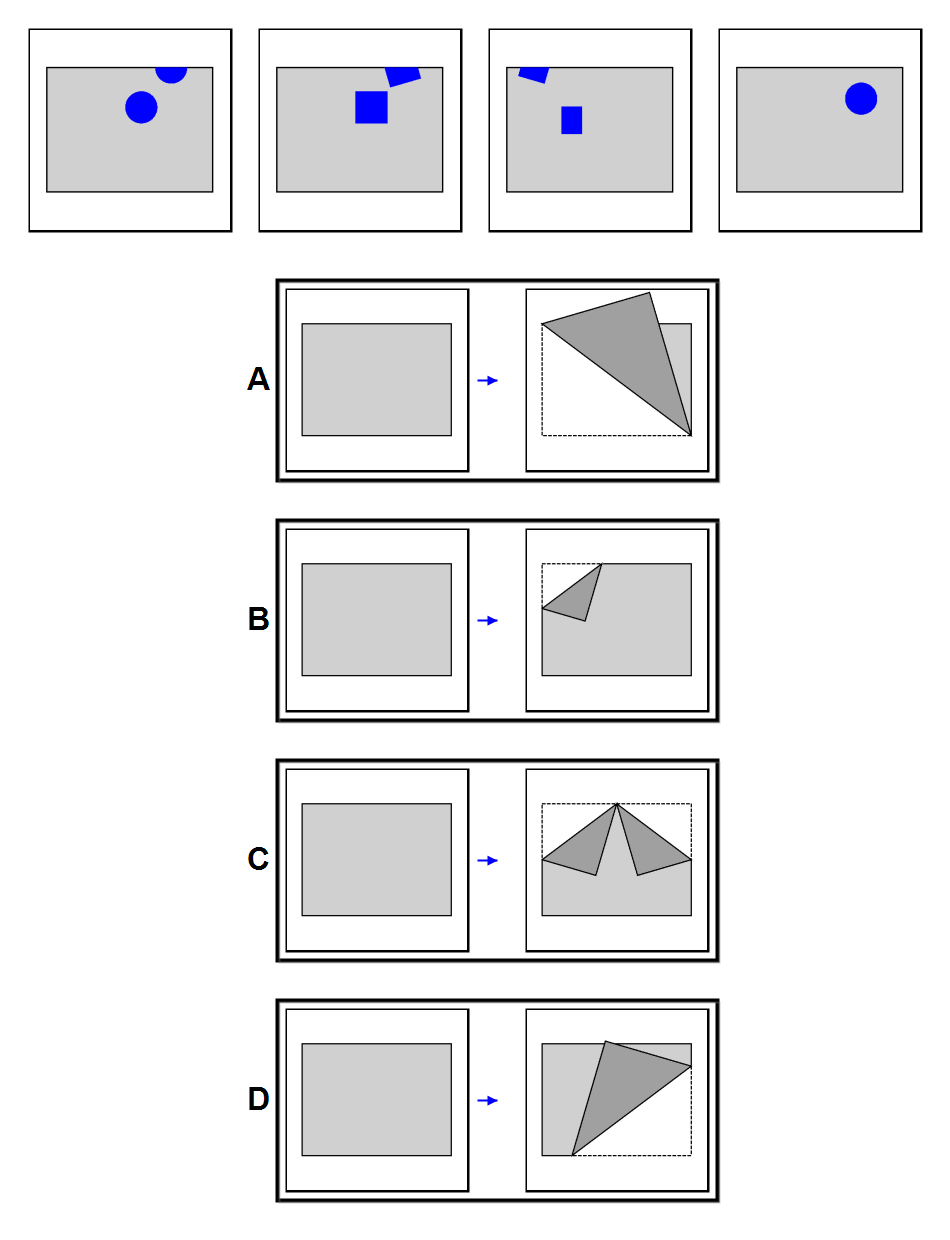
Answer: C